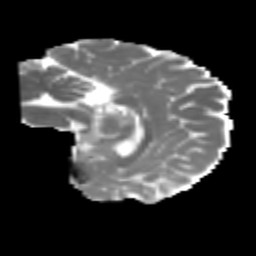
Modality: MD
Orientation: sagittal
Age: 31
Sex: female
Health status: healthy